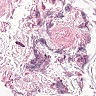
Metastatic tissue present: no